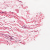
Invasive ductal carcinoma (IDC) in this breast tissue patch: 0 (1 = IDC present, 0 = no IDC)